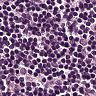
Metastatic tissue present: no